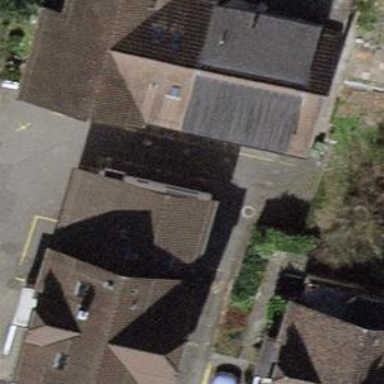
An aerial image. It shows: Detached building.